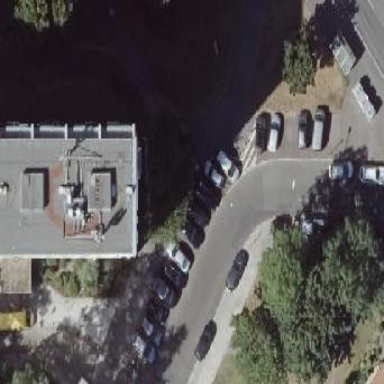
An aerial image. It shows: Asphalt parking lot with parking on the kerb.